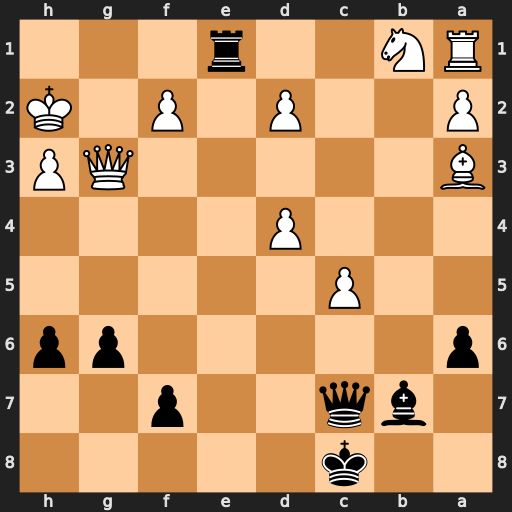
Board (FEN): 2k5/1bq2p2/p5pp/2P5/3P4/B5QP/P2P1P1K/RN2r3
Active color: b
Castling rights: -
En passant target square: -
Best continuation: Rh1#